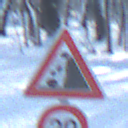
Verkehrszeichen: SteinschlagRechts
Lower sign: Geschwindigkeit30
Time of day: MorningAfternoon
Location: Outdoor (Nature)
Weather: Clear
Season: Winter
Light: Natural